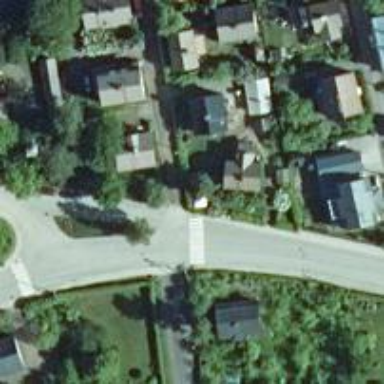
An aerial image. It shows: Uncontrolled road crossing.